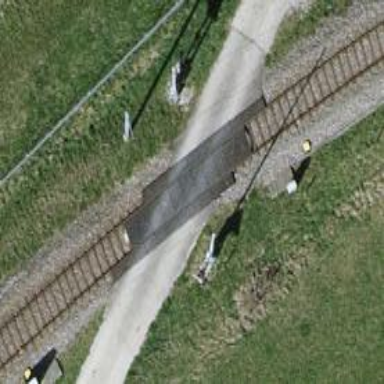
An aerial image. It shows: Railway level crossing.